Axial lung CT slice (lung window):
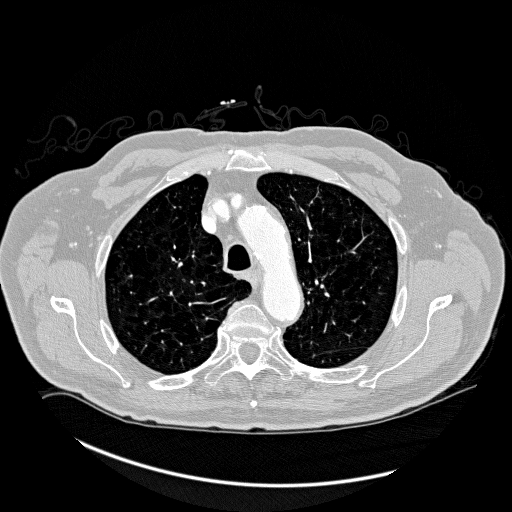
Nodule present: no